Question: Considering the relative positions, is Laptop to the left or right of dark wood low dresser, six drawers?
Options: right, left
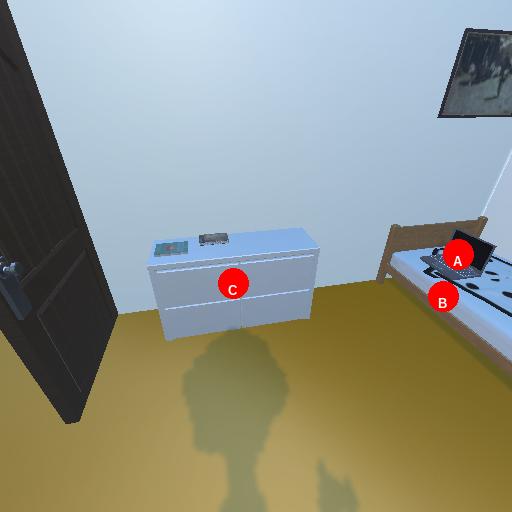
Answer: right